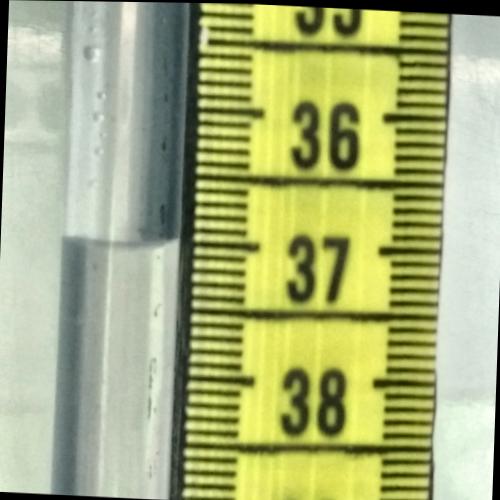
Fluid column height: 37.0 cm